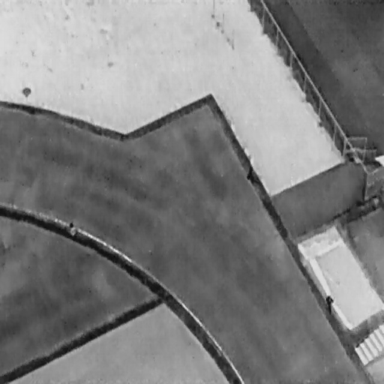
There are three People in the infrared image.